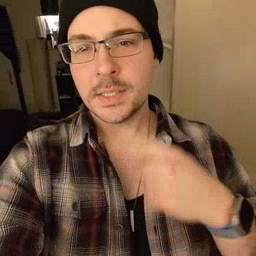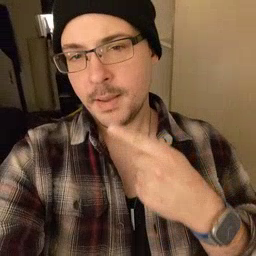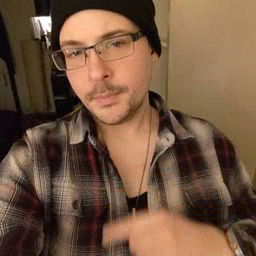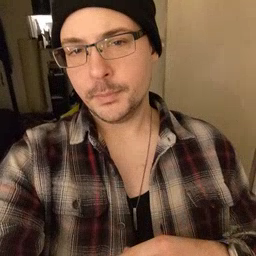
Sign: say